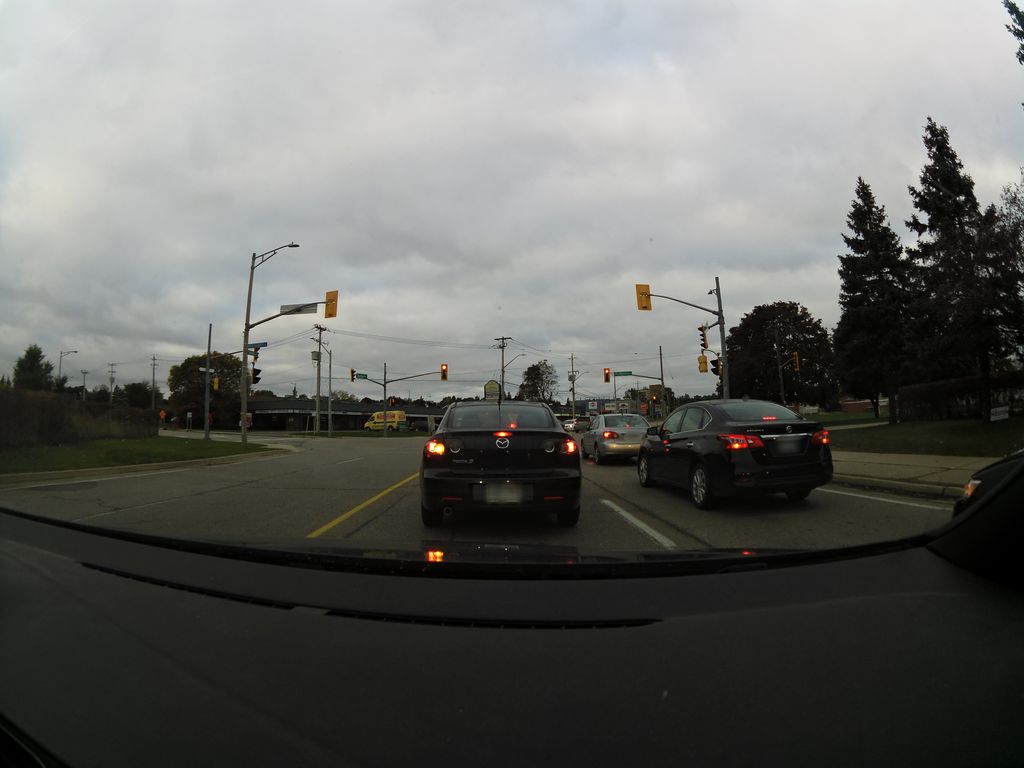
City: kitchener-waterloo